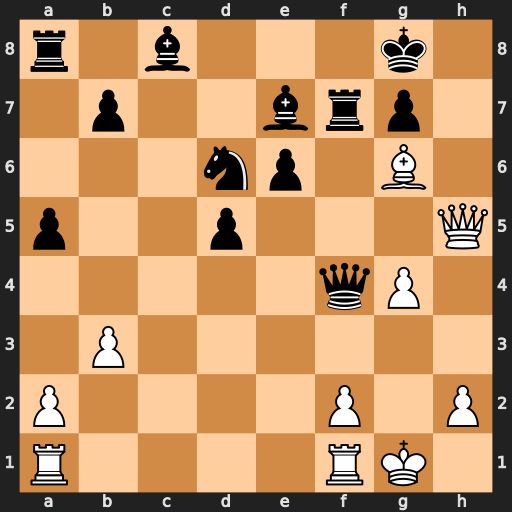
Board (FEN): r1b3k1/1p2brp1/3np1B1/p2p3Q/5qP1/1P6/P4P1P/R4RK1
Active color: w
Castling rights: -
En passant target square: -
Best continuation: Qh7+ Kf8 Qh8#